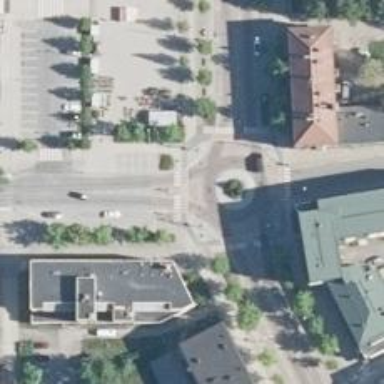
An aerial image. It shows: Tertiary road with asphalt surface leading to roundabout.